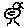
Label: bird